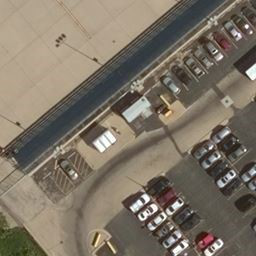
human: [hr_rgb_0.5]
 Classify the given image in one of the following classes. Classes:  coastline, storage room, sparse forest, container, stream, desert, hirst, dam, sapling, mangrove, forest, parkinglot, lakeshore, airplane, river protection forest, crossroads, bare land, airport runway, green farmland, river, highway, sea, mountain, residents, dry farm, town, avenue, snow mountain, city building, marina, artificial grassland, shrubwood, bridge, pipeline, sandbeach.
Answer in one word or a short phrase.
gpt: parkinglot